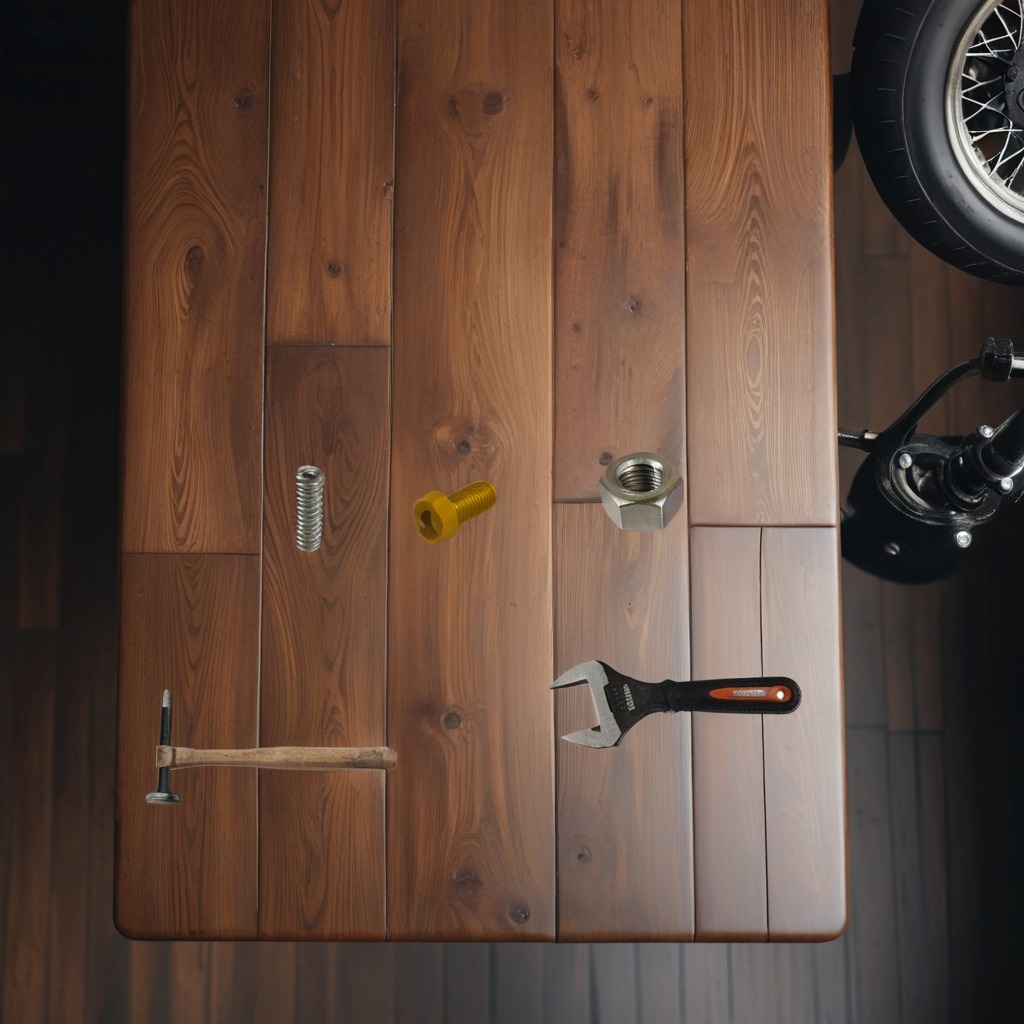
A metal machine screw, a hammer, a coiled metal spring, a metal nut, and a wrench are lying on the oil-spilled wooden table in a vintage motorcycle garage.